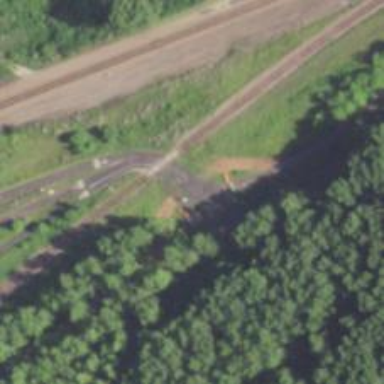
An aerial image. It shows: Railway crossing.